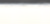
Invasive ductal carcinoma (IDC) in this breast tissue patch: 0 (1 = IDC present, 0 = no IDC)